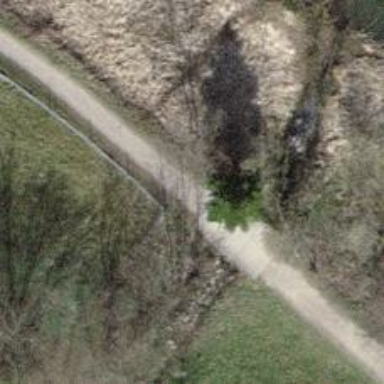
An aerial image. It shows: Path leading to bridge.